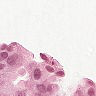
Metastatic tissue present: yes